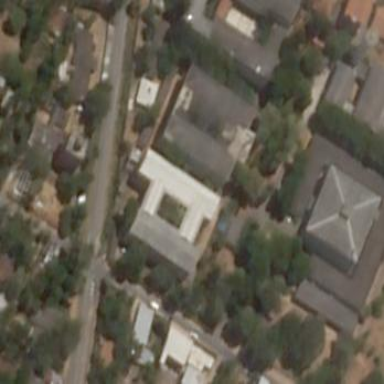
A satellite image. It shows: View of university building.